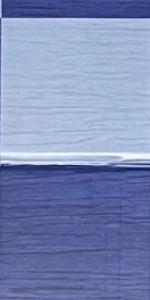
Label: Empty